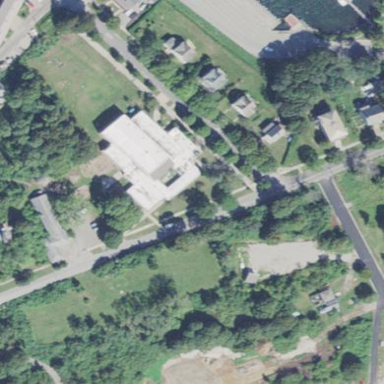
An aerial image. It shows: School.